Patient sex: M
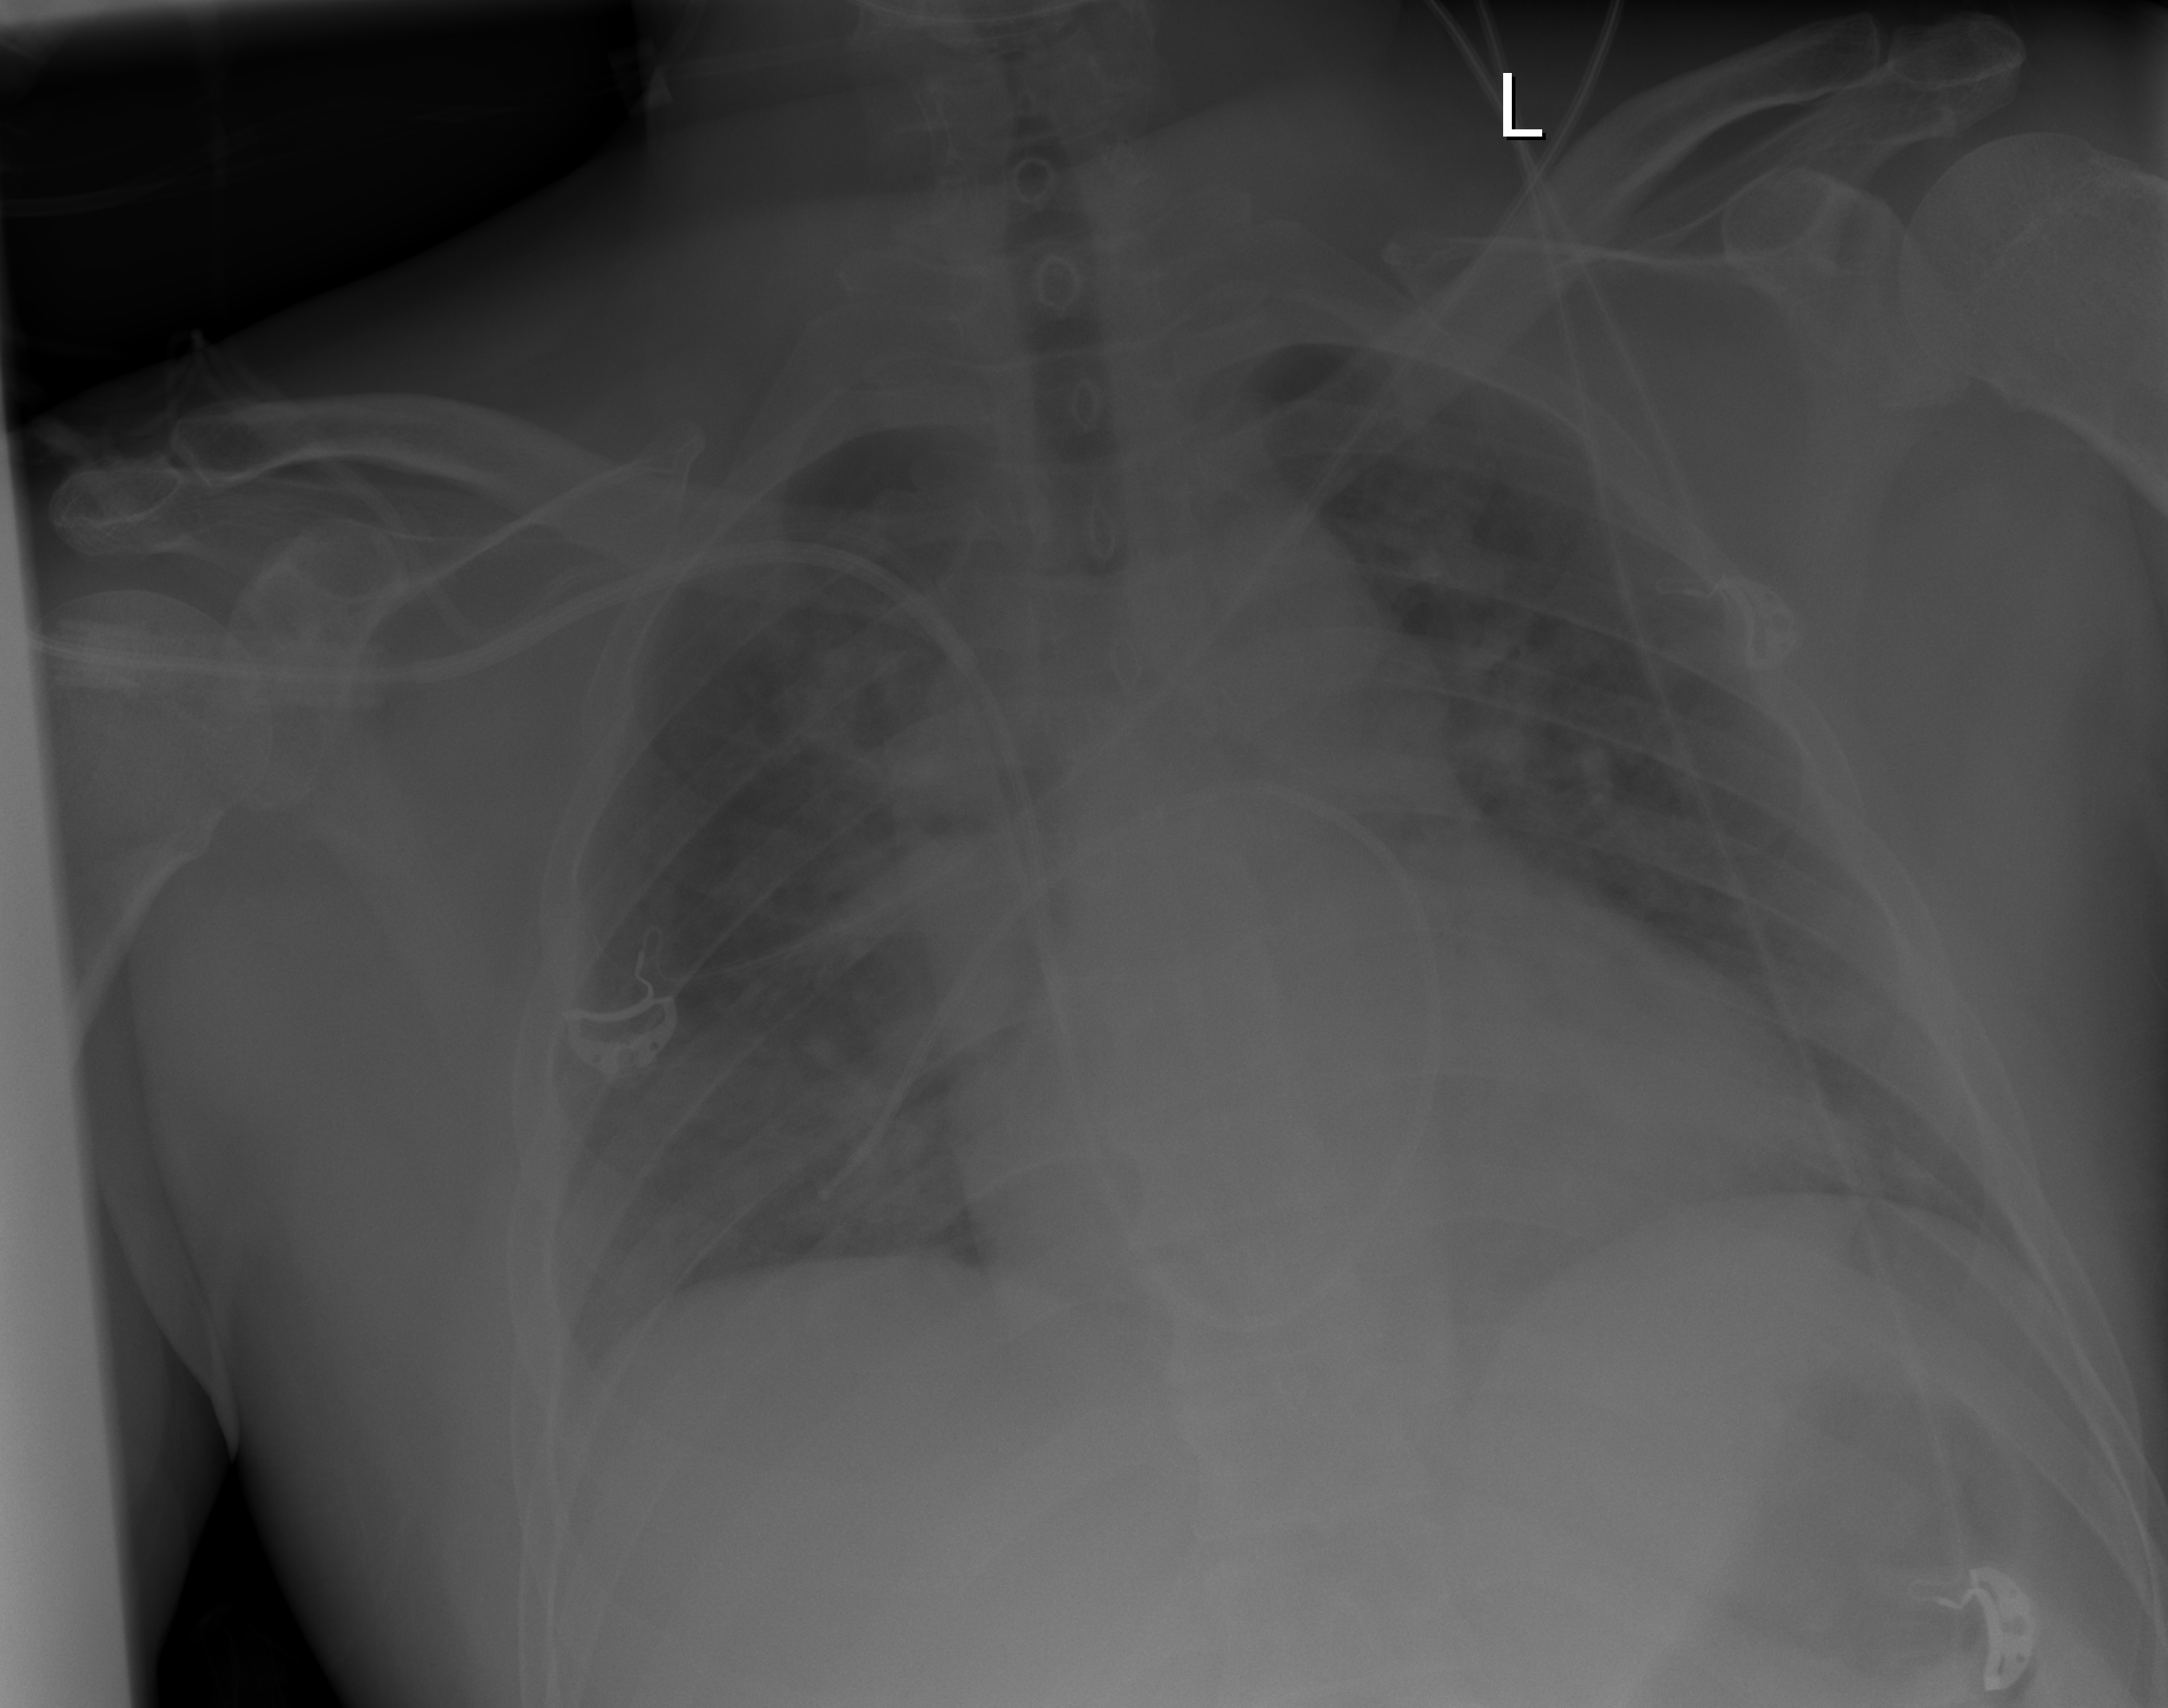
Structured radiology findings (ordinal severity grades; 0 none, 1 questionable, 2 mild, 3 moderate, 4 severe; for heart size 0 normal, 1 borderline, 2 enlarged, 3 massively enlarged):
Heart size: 1
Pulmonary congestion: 2
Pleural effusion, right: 0
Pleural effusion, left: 0
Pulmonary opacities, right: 2
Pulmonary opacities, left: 2
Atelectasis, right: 0
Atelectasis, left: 0